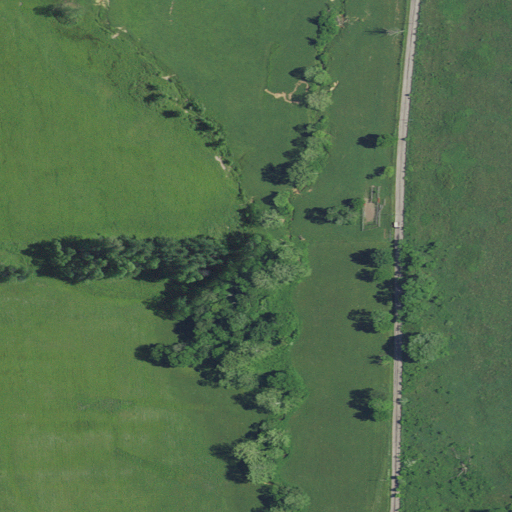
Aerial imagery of valley in Indiana named Hog Hollow containing pasture, open development, deciduous forest, and mixed forest